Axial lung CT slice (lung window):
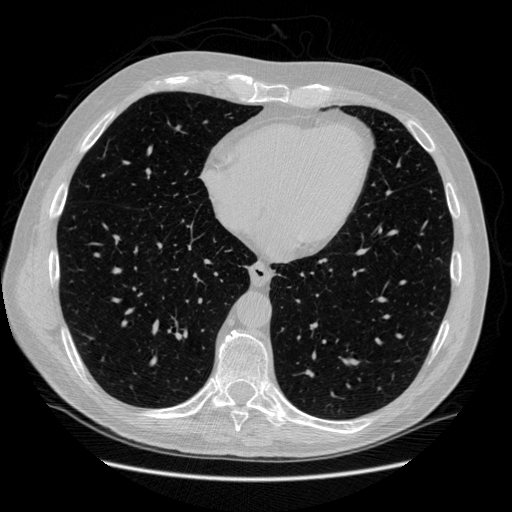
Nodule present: no